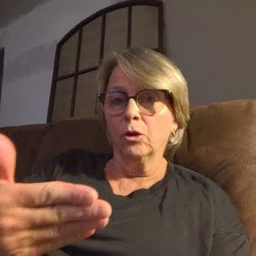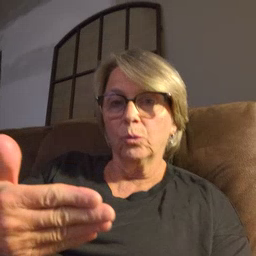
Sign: thankyou